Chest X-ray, AP view. Patient: 43 years old, sex M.
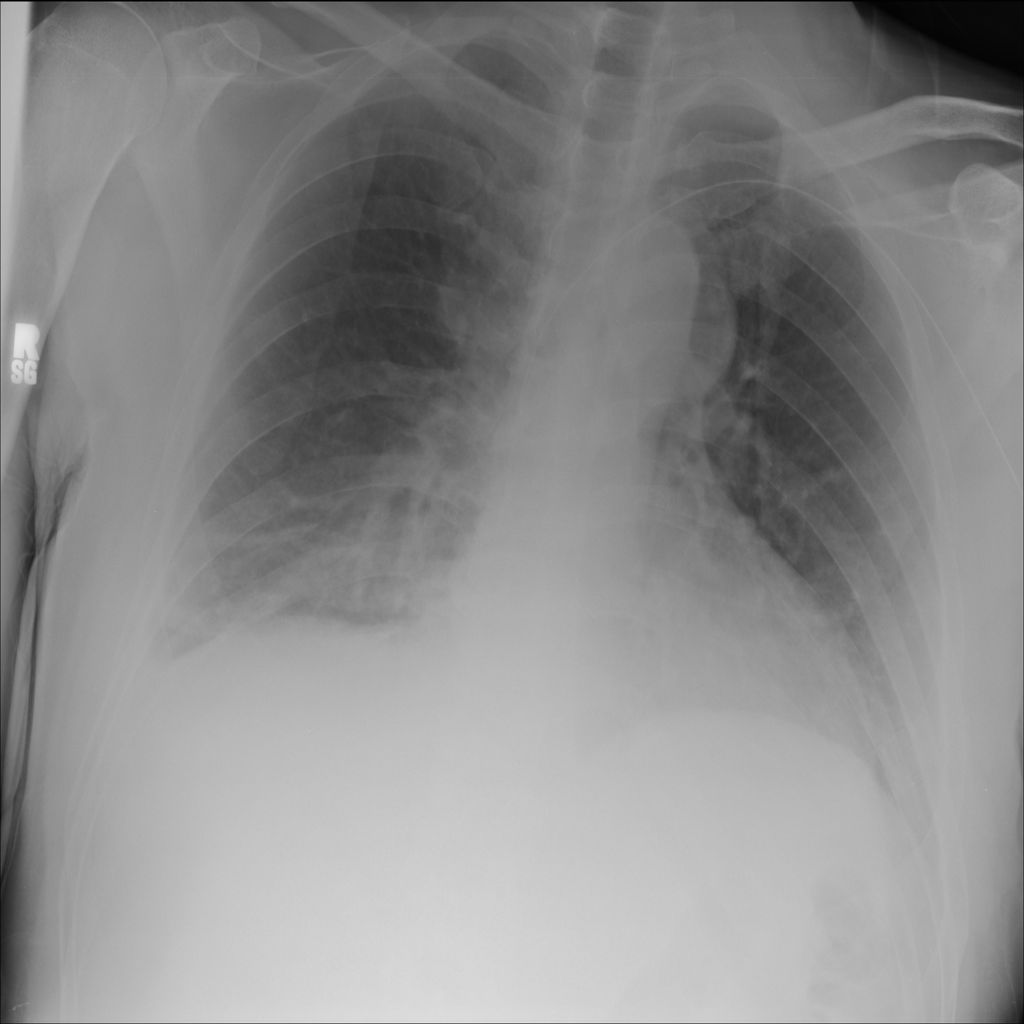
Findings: No Finding